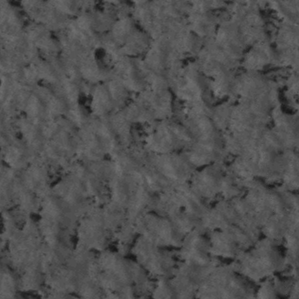
Label: frost